Question: # The Situation:
I have two classes that are represented in a TreeView. DiskSpec and DiskSet. DiskSpec can exist by itself, or it can be a child of DiskSet. I am working on enabling DragDrop functionality so that the user can drag a DiskSpec from the DiskSpec node onto a DiskSet to add it to that DiskSet. Now all is working except for one thing. My DragDropHelper class needs to specify in an ItemsPresenter (or related class) that that control is a drag source or a drop target.
My TreeView is set up like so: .
# The Problem:
So I really need to have two TreeViewItem Styles. Once for DiskSets (which specifies that the ItemsPresenter that will present the DiskSpecs is a DropTarget) and one for everything else which specifies that it's ItemsPresenter is a DragSource.
Unfortunately I have not seen any way to set the TreeViewItem Style or Template from the HierarchicalDataTemplate object, and there does not appear to be a way to specify that this ItemTemplate is only for a particular DataType.
Any thoughts? Or am I missing something?
Find below some samples from my XAML.
## Default TreeViewItem
See the ItemsPresenter section for an example of the DragDropHelper properties settings.
'''
<Style TargetType="{x:Type TreeViewItem}">
<Setter Property="IsExpanded" Value="{Binding IsExpanded, Mode=TwoWay}"/>
<Setter Property="Background" Value="Transparent"/>
<Setter Property="HorizontalContentAlignment" Value="{Binding HorizontalContentAlignment, RelativeSource={RelativeSource AncestorType={x:Type ItemsControl}}}"/>
<Setter Property="VerticalContentAlignment" Value="{Binding VerticalContentAlignment, RelativeSource={RelativeSource AncestorType={x:Type ItemsControl}}}"/>
<Setter Property="Padding" Value="1,0,0,0"/>
<Setter Property="Foreground" Value="{DynamicResource {x:Static SystemColors.ControlTextBrushKey}}"/>
<Setter Property="FocusVisualStyle" Value="{StaticResource TreeViewItemFocusVisual}"/>
<Setter Property="Template">
<Setter.Value>
<ControlTemplate TargetType="{x:Type TreeViewItem}">
<Grid Margin="0,4,0,0">
<Grid.ColumnDefinitions>
<ColumnDefinition Width="Auto" MinWidth="10"/>
<ColumnDefinition Width="*"/>
</Grid.ColumnDefinitions>
<Grid.RowDefinitions>
<RowDefinition Height="Auto" MinHeight="27.75"/>
<RowDefinition/>
</Grid.RowDefinitions>
<ToggleButton x:Name="Expander" ClickMode="Press" IsChecked="{Binding IsExpanded, RelativeSource={RelativeSource TemplatedParent}}" BorderBrush="#<PHONE>" Foreground="#<PHONE>" Style="{DynamicResource ToggleButtonStyle1}" Grid.Column="1">
<ToggleButton.Background>
<LinearGradientBrush EndPoint="0.5,1" StartPoint="0.5,0">
<GradientStop Color="White" Offset="0"/>
<GradientStop Color="#00F3EEDB" Offset="0.9"/>
</LinearGradientBrush>
</ToggleButton.Background>
</ToggleButton>
<Border x:Name="Bd" BorderBrush="{TemplateBinding BorderBrush}" BorderThickness="{TemplateBinding BorderThickness}" Grid.Column="0" Padding="{TemplateBinding Padding}" SnapsToDevicePixels="true" Grid.ColumnSpan="2" CornerRadius="7" Height="26" VerticalAlignment="Top" Margin="0,0,8,0" Background="#59000000">
<ContentPresenter x:Name="PART_Header" ContentSource="Header" HorizontalAlignment="{TemplateBinding HorizontalContentAlignment}" SnapsToDevicePixels="{TemplateBinding SnapsToDevicePixels}" Margin="5,3,0,3" VerticalAlignment="Center"/>
</Border>
<ItemsPresenter x:Name="ItemsHost" Grid.ColumnSpan="2" Grid.Column="1" Grid.Row="1" drag:DragDropHelper.IsDropTarget="False" />
</Grid>
<ControlTemplate.Triggers>
<Trigger Property="IsExpanded" Value="false">
<Setter Property="Visibility" TargetName="ItemsHost" Value="Collapsed"/>
</Trigger>
<Trigger Property="HasItems" Value="false">
<Setter Property="Visibility" TargetName="Expander" Value="Hidden"/>
</Trigger>
<Trigger Property="IsSelected" Value="true">
<Setter Property="BitmapEffect" TargetName="Bd">
<Setter.Value>
<DropShadowBitmapEffect />
</Setter.Value>
</Setter>
<Setter Property="Foreground" Value="{DynamicResource {x:Static SystemColors.HighlightTextBrushKey}}"/>
<Setter Property="Background" TargetName="Bd">
<Setter.Value>
<LinearGradientBrush EndPoint="0.5,1" StartPoint="0.5,0">
<GradientStop Color="#FF5C5C5C" Offset="0.27"/>
<GradientStop Color="#FF585858" Offset="1"/>
<GradientStop Color="#FF747474" Offset="0"/>
</LinearGradientBrush>
</Setter.Value>
</Setter>
</Trigger>
<MultiTrigger>
<MultiTrigger.Conditions>
<Condition Property="IsSelected" Value="true"/>
<Condition Property="IsSelectionActive" Value="false"/>
</MultiTrigger.Conditions>
<Setter Property="Background" TargetName="Bd" Value="{DynamicResource {x:Static SystemColors.ControlBrushKey}}"/>
<Setter Property="Foreground" Value="{DynamicResource {x:Static SystemColors.ControlTextBrushKey}}"/>
</MultiTrigger>
<Trigger Property="IsEnabled" Value="false">
<Setter Property="Foreground" Value="{DynamicResource {x:Static SystemColors.GrayTextBrushKey}}"/>
</Trigger>
</ControlTemplate.Triggers>
</ControlTemplate>
</Setter.Value>
</Setter>
<Style.Triggers>
<Trigger Property="VirtualizingStackPanel.IsVirtualizing" Value="true">
<Setter Property="ItemsPanel">
<Setter.Value>
<ItemsPanelTemplate>
<VirtualizingStackPanel/>
</ItemsPanelTemplate>
</Setter.Value>
</Setter>
</Trigger>
</Style.Triggers>
</Style>
'''
## TreeView structure
'''
<TreeView x:Name="treeView" Margin="4,40,4,4" Style="{DynamicResource SnazzyTreeView}" >
<TreeView.Resources>
</TreeView.Resources>
<TreeViewItem ItemsSource="{Binding Disks}" IsExpanded="True" drag:DragDropHelper.IsDragSource="True" drag:DragDropHelper.IsDropTarget="False" drag:DragDropHelper.DragDropTemplate="{StaticResource draggedDisk}">
<TreeViewItem.Header>
<TextBlock Text="Disks" Foreground="White" FontSize="16"/>
</TreeViewItem.Header>
</TreeViewItem>
<TreeViewItem ItemsSource="{Binding DiskSets}" IsExpanded="True">
<TreeViewItem.Header>
<TextBlock Text="DiskSets" Foreground="White" FontSize="16"/>
</TreeViewItem.Header>
</TreeViewItem>
</TreeView>
'''
<URL>
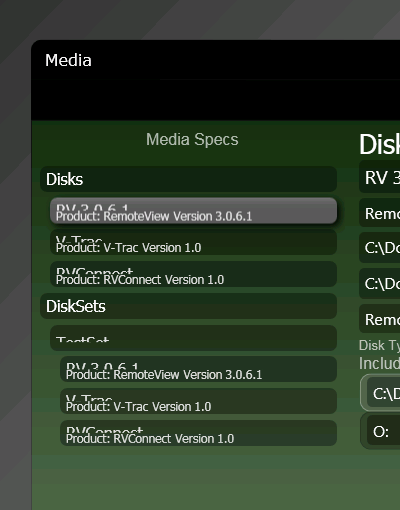
Answer: Why do you need a style for a TreeViewItem?
It can be done using DataTemplates only, and don't specify a key if you want them to apply automatically.
'''
<Window.Resources>
<DataTemplate DataType = "{x:Type local:DiskSpec}">
<TextBlock Text="{Binding Title}" drag:DragDropHelper.IsDragSource="True"
drag:DragDropHelper.IsDropTarget="False"/>
</DataTemplate>
<HierarchicalDataTemplate DataType = "{x:Type local:DiskSet}"
ItemsSource = "{Binding Path=Disks}">
<TextBlock Text="{Binding Title}"/>
</HierarchicalDataTemplate>
</Window.Resources>
'''
'''
tree.ItemsSource = new object[]{
new DiskSpec{Title = "Disc 1"},
new DiskSpec{Title = "Disc 2"},
new DiskSet{Title = "Set 1", Disks = new List<DiskSpec>{new DiskSpec{Title="Disc 1.1"}}},
new DiskSet{Title = "Set 2", Disks = new List<DiskSpec>{new DiskSpec{Title="Disc 2.1"}, new DiskSpec{Title="Disc 2.2"}}}};
'''
After that you can enable drag in the Disk template and drop in the Set template.